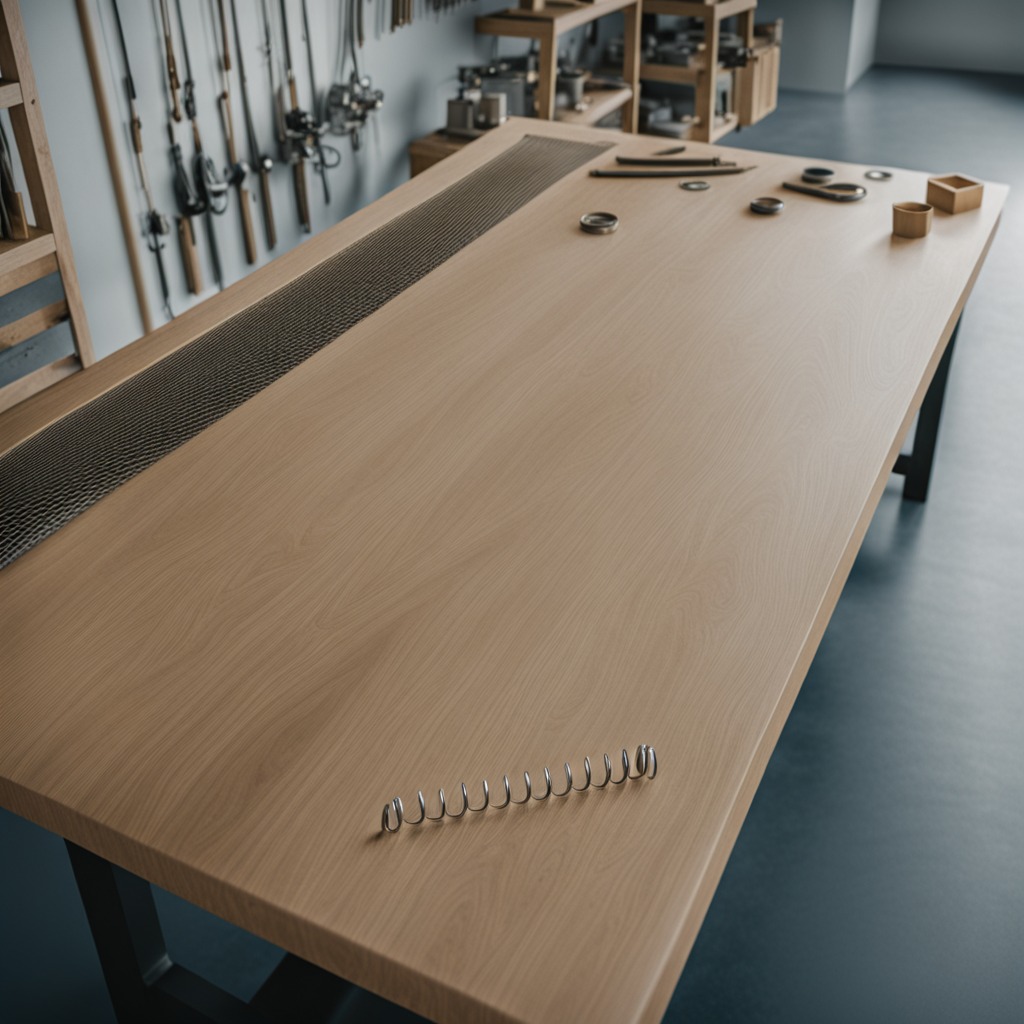
A coiled metal spring lies on a workbench inside a coastal fishing gear workshop.